Field crop: maize
Growth stage: 2
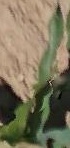
Species: maize